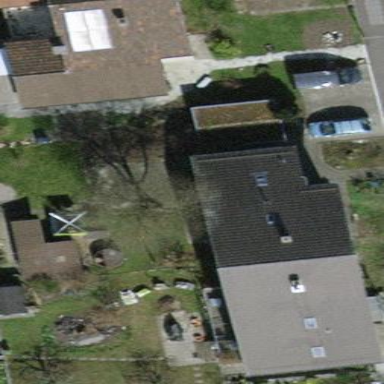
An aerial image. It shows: Building with tile roof.